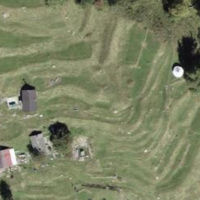
EUNIS habitat code: 23
Species observed at this site:
Portulaca oleracea